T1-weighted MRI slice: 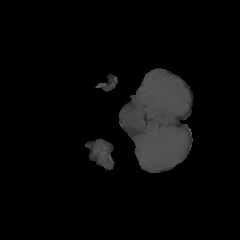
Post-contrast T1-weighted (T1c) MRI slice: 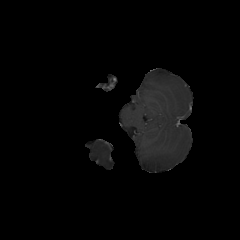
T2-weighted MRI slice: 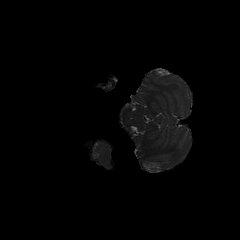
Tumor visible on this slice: no